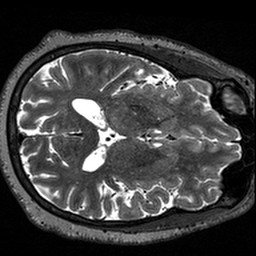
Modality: T2w
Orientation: axial
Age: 65
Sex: female
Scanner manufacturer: siemens
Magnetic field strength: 3 T
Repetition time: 3.2 s
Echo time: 0.567 s